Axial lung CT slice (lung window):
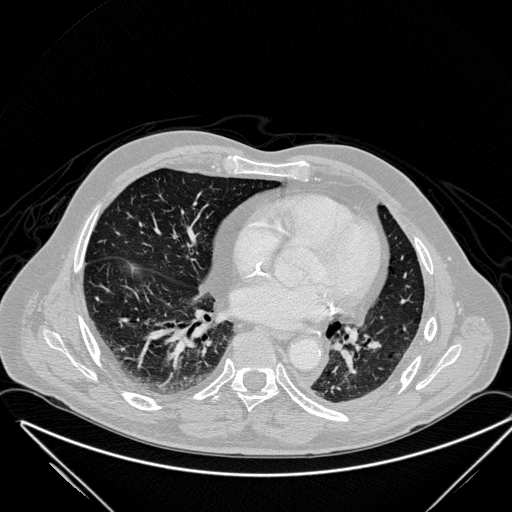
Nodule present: no